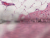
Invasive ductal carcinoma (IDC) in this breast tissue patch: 1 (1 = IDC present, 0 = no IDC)